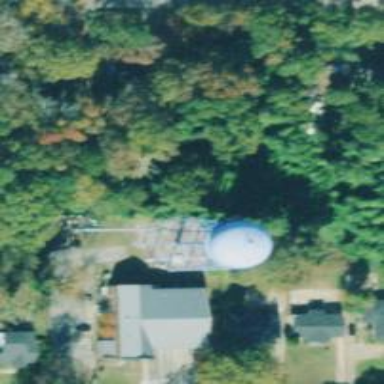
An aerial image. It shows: Water tower that is man-made.